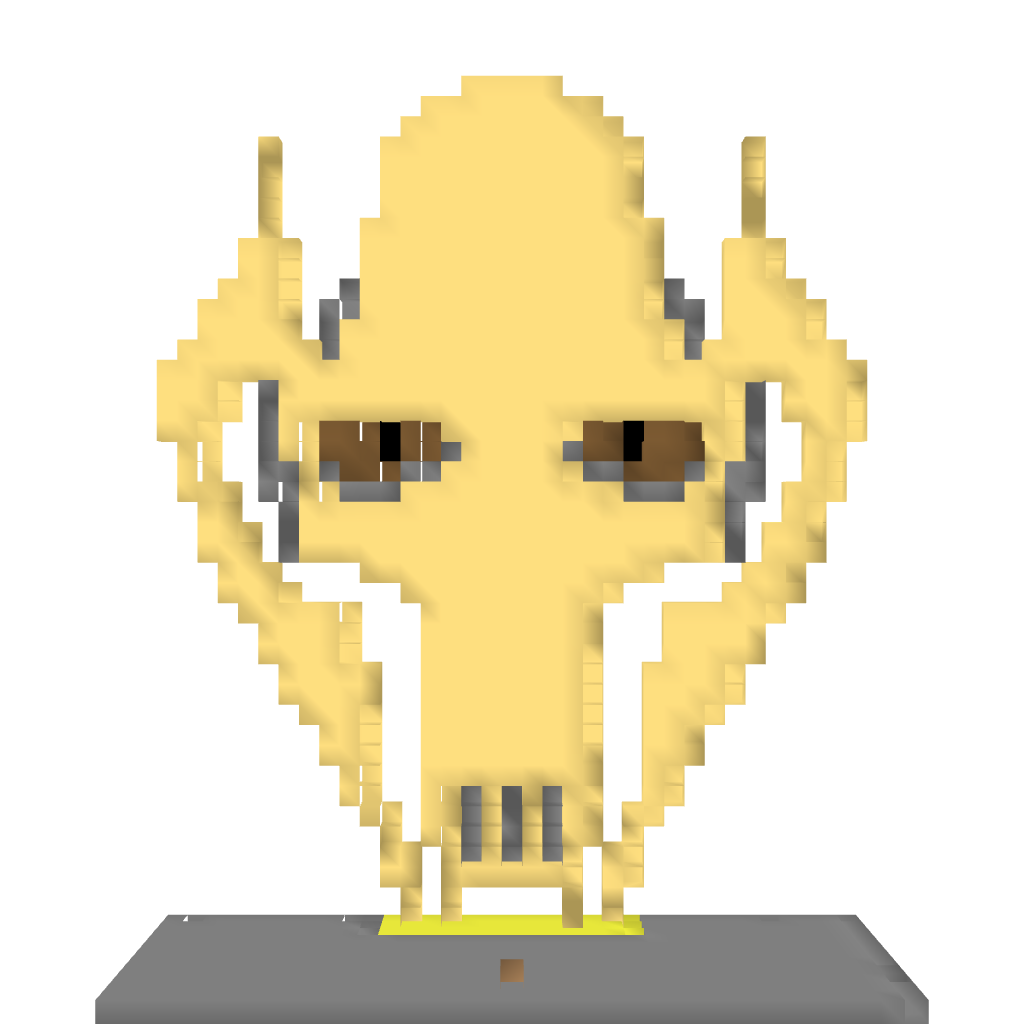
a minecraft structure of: General Grievous high quality